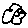
Label: flower